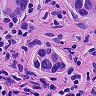
Metastatic tissue present: yes